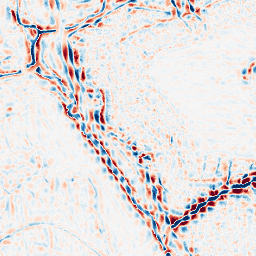
Category: wavelet
Decomposition family: wavelet_biorthogonal
Decomposition parameters: wavelet: bior4.4
level: 3
Upsampling method: bicubic_3x
Upsampling parameters: scale: 3
Upsampling scale: 3